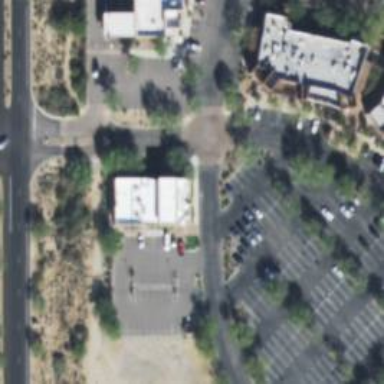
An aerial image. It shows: Veterinary facility.